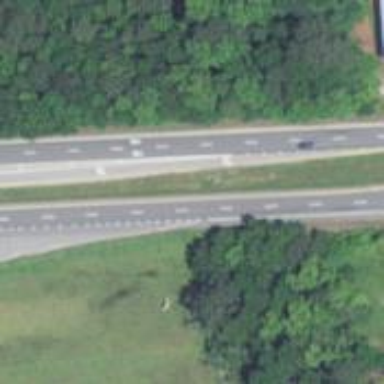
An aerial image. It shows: Trunk link highway.